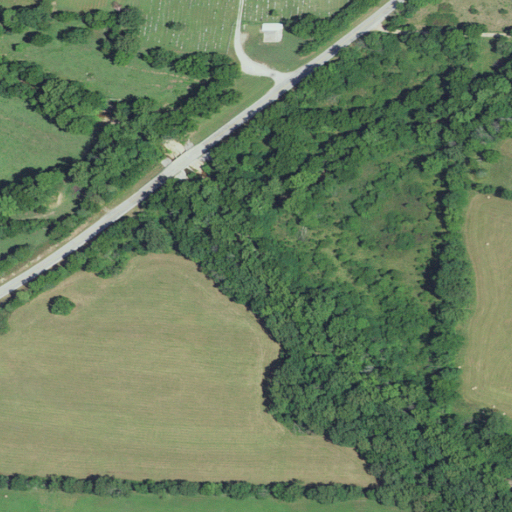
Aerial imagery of valley in Missouri named Elkhorn Hollow containing pasture, deciduous forest, low intensity development, open development, and medium intensity development